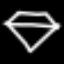
Label: diamond